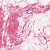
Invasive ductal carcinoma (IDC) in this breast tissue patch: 0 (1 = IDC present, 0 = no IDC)